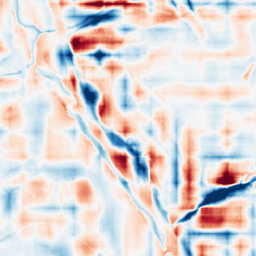
Category: wavelet
Decomposition family: wavelet_reverse_biorthogonal
Decomposition parameters: wavelet: rbio2.4
level: 5
Upsampling method: quadratic
Upsampling parameters: scale: 4
Upsampling scale: 4